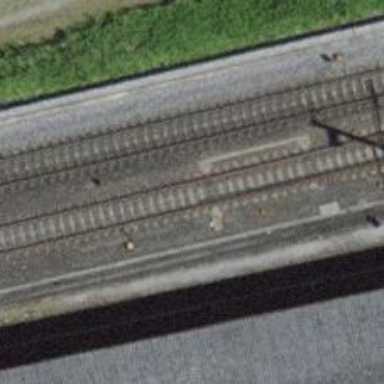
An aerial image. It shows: Railway switch.